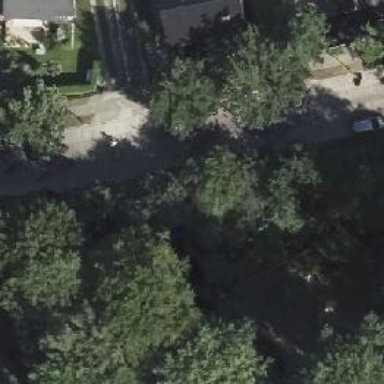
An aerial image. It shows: Residential road.